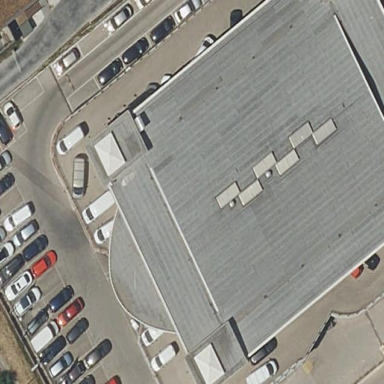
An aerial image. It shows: Commercial building.